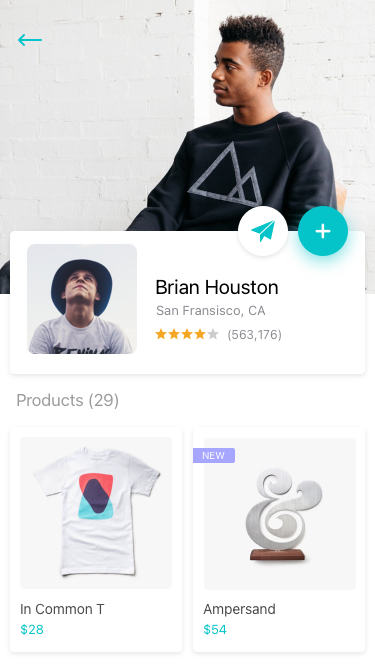
Text in this UI design:
Brian Houston
San Fransisco, CA
(563,176)
In Common T
$28
New
Ampersand
$54
Products (29)